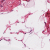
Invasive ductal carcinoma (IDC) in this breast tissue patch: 0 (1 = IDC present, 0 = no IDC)